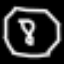
Label: octagon